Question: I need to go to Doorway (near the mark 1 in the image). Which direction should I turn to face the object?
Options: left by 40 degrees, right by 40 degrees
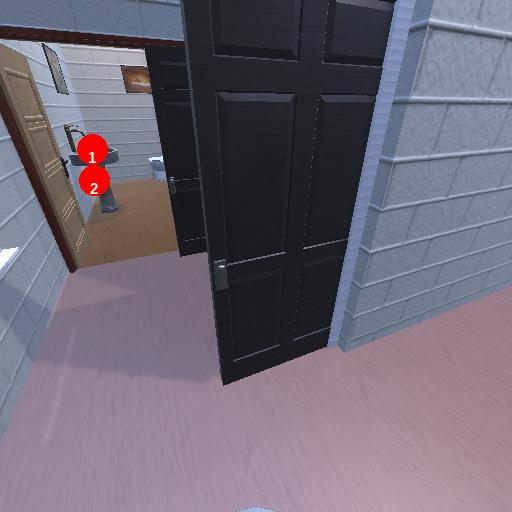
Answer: left by 40 degrees